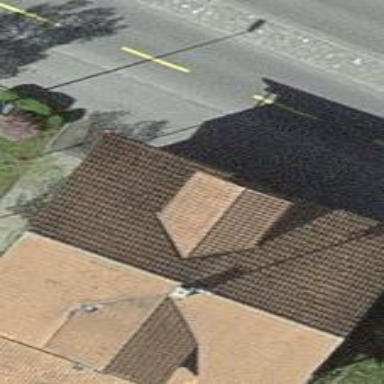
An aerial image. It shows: Residential building.